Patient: sex F, age 54
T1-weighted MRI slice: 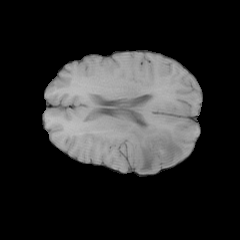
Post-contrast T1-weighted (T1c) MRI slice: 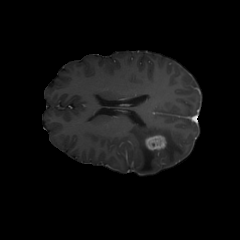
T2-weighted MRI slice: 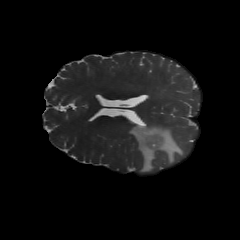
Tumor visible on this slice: yes
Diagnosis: Glioblastoma, IDH-wildtype
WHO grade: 4